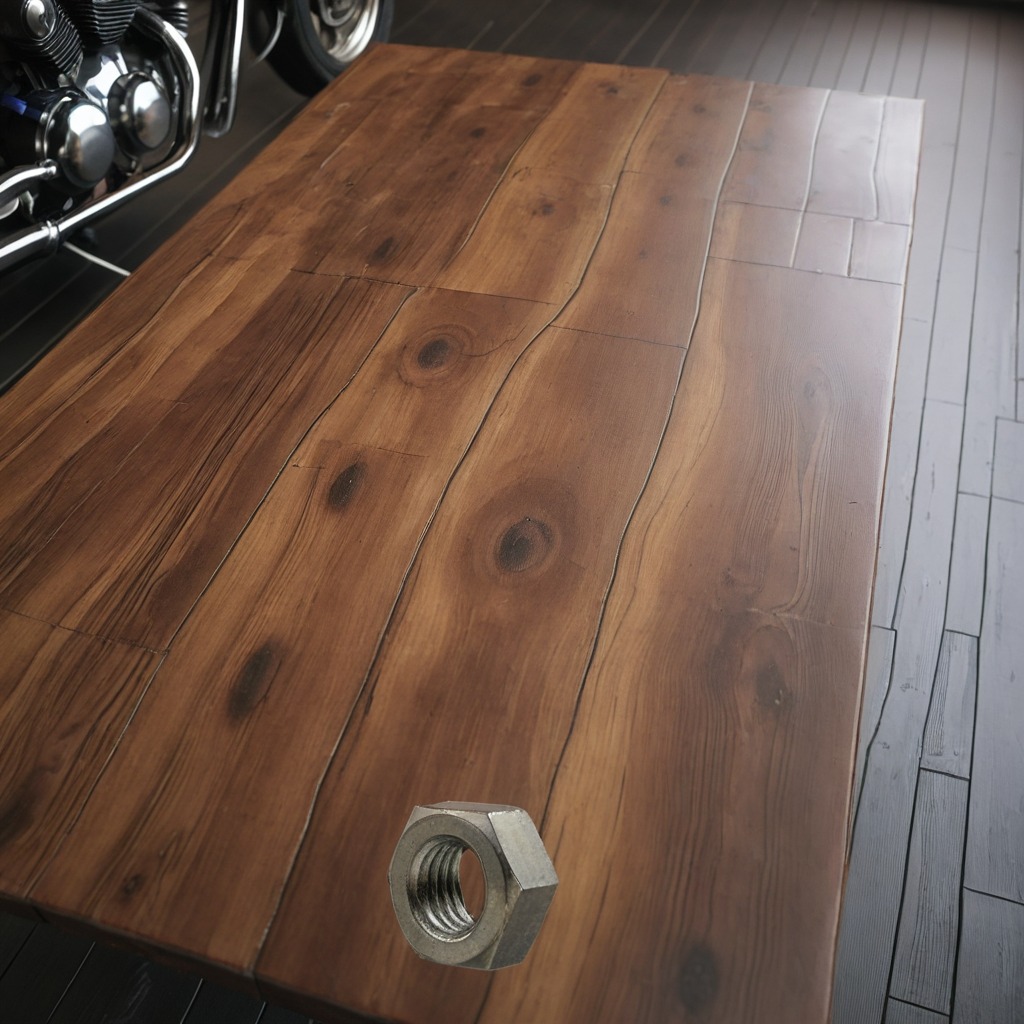
A metal nut is lying on the oil-spilled wooden table in a vintage motorcycle garage.